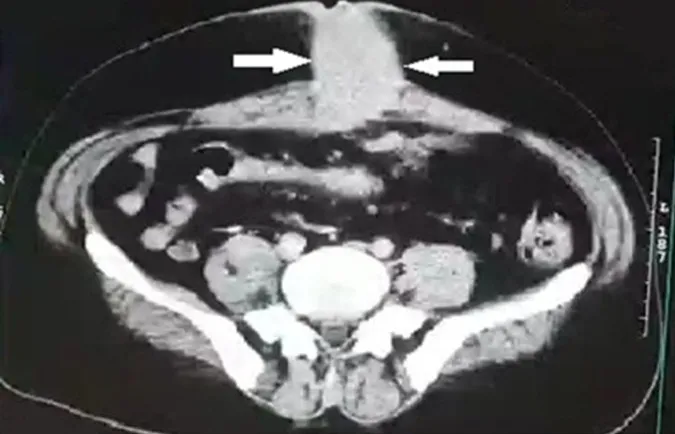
CT-scan of the abdomen; this image shows an umbilical mass.
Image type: radiology (ct)